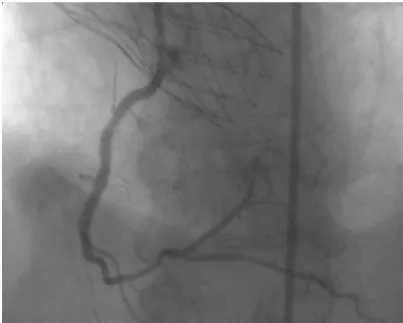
(C) RCA post-stenting.
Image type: radiology (x_ray)